Interaction volume radius: 10 \u00c5
Interaction volume height: 10 \u00c5
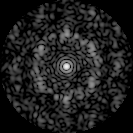
Disorder parameter: 0.6717